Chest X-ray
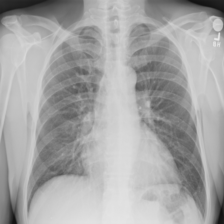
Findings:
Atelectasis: negative
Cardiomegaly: negative
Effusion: negative
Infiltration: negative
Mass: negative
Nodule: negative
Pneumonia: negative
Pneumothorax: negative
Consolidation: negative
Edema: negative
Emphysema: negative
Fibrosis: negative
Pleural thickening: negative
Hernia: negative